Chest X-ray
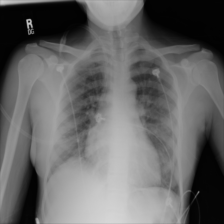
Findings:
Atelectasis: negative
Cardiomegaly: negative
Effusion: negative
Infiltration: negative
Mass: negative
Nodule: negative
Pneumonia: negative
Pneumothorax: negative
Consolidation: positive
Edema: negative
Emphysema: negative
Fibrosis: negative
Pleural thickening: negative
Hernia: negative